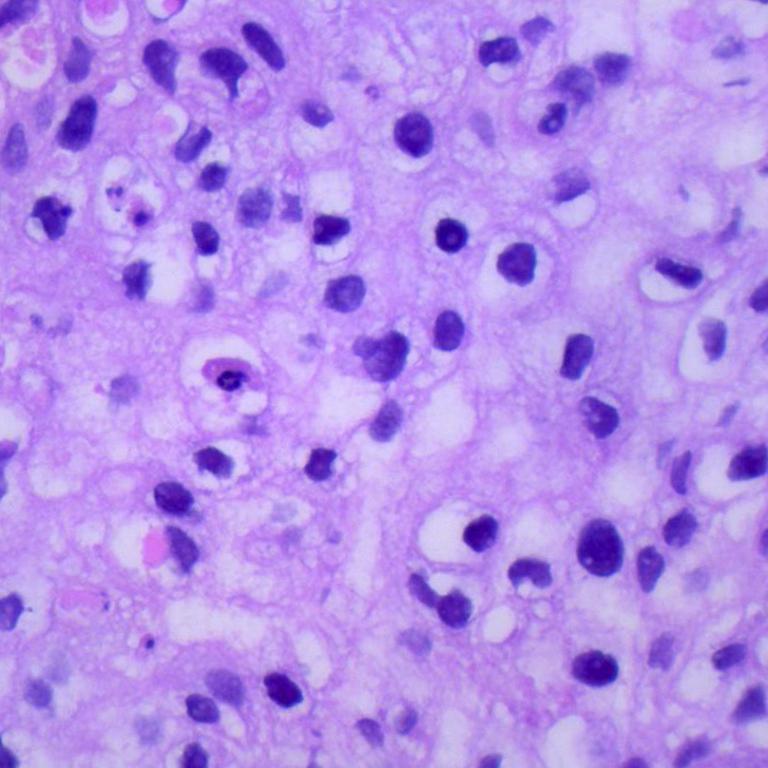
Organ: lung
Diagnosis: squamous carcinomas